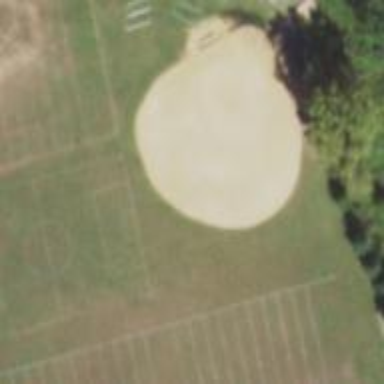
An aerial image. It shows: Baseball pitch for leisure and sports activities.